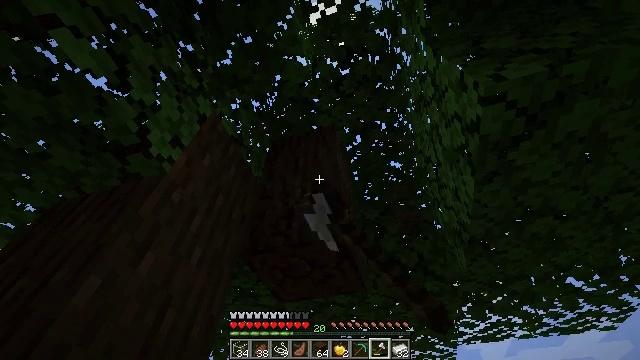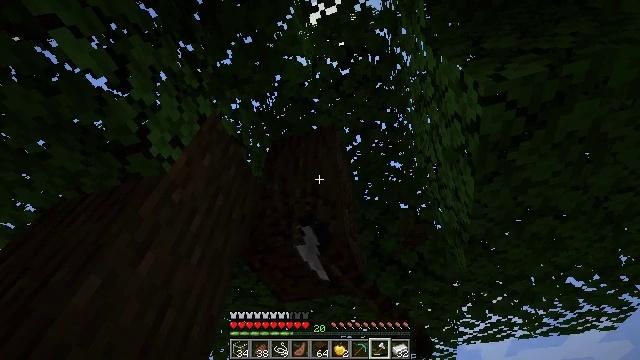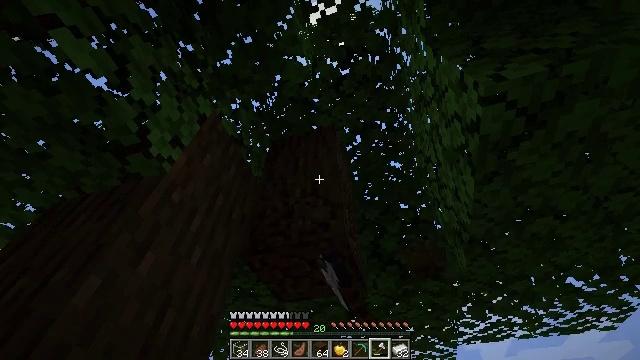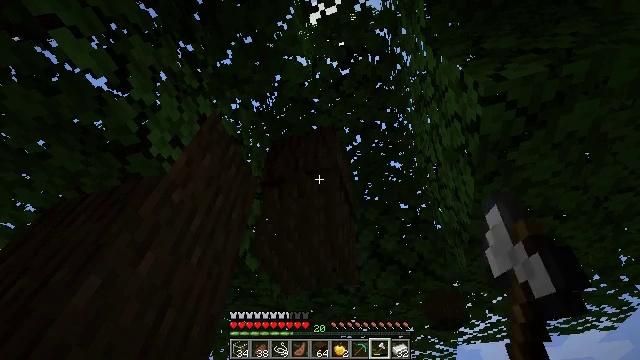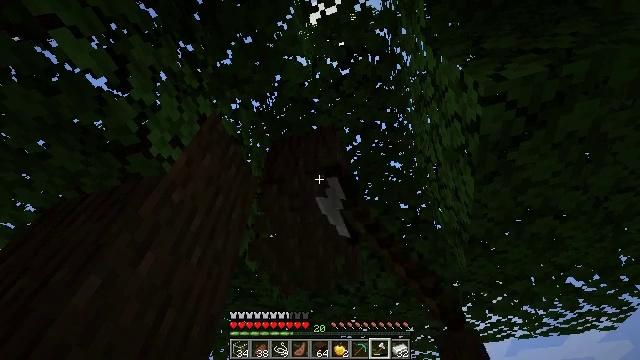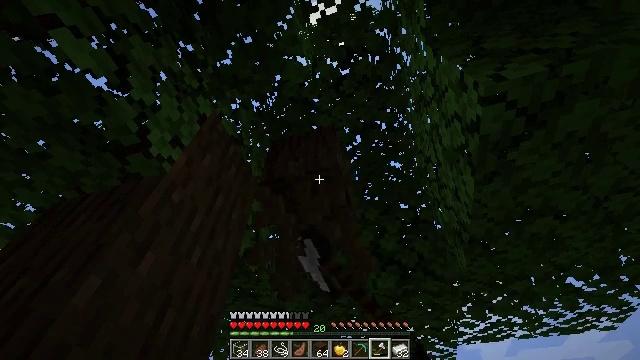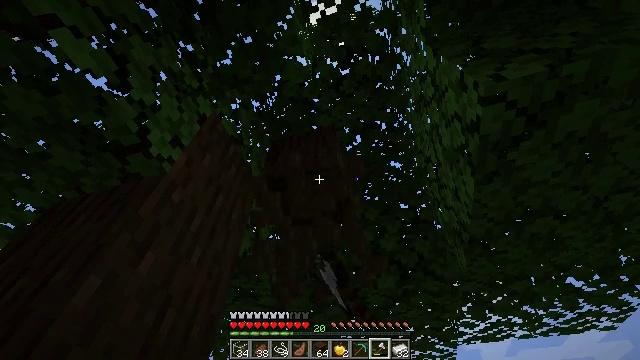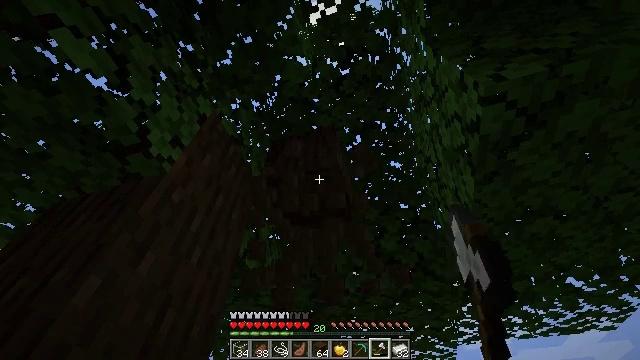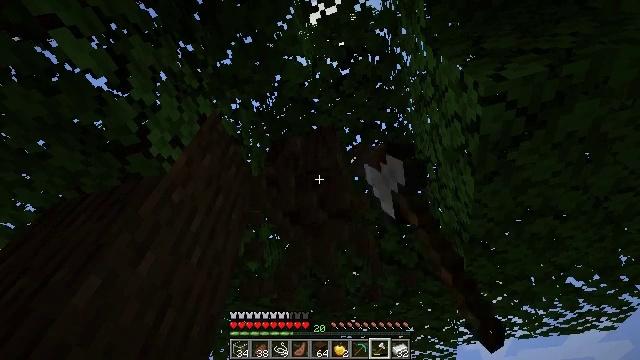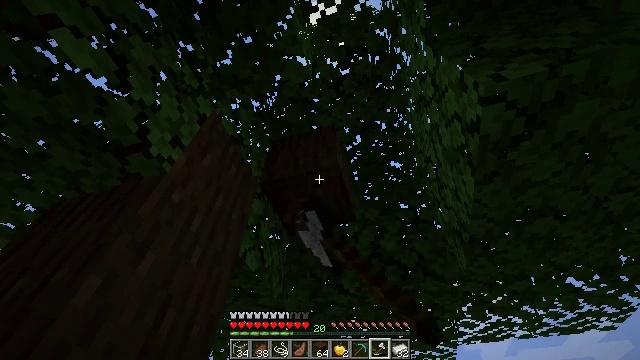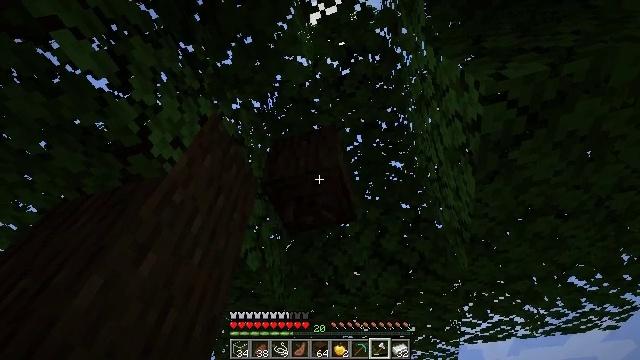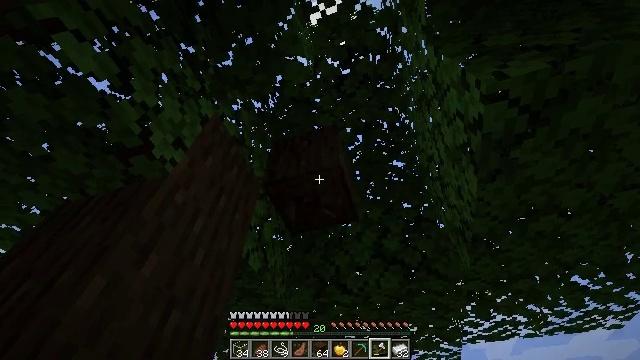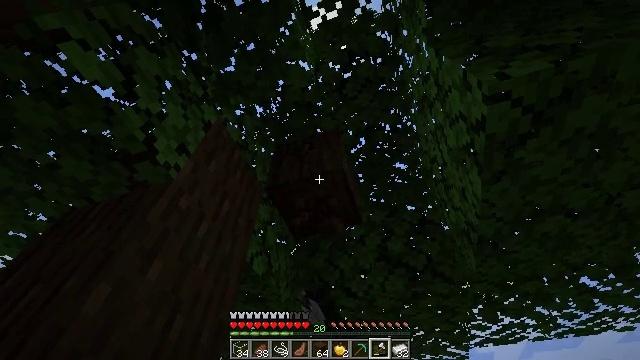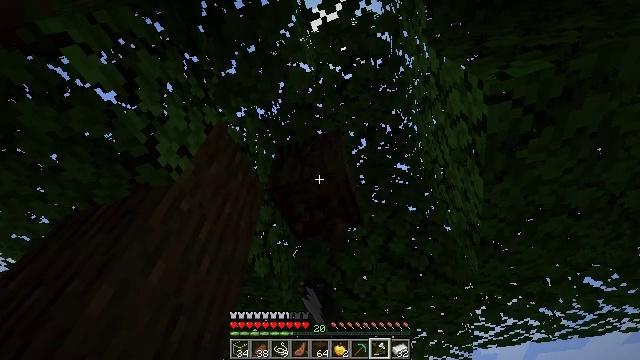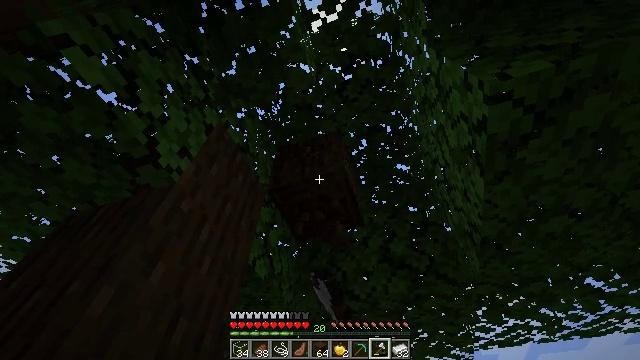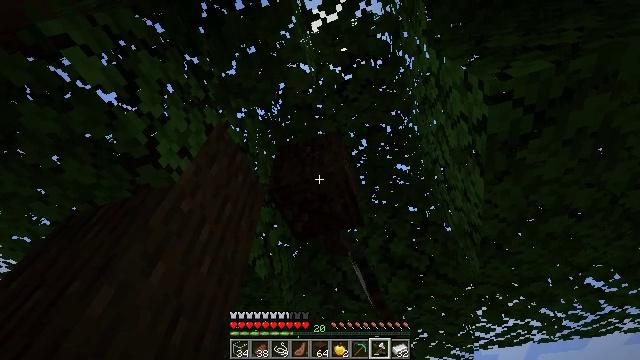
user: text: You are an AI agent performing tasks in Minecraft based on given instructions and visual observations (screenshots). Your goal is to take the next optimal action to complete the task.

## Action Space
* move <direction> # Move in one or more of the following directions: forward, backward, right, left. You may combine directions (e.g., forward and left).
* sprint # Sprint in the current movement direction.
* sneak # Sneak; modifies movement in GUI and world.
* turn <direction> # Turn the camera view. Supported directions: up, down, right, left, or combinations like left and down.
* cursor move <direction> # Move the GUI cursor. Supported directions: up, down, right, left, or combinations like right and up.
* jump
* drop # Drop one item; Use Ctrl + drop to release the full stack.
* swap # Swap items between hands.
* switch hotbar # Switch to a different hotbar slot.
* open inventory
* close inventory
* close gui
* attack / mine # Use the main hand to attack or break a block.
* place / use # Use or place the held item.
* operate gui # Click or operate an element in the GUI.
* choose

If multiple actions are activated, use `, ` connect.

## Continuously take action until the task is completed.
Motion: motion action
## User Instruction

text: Collect dark oak log for building.
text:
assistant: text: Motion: attack / mine
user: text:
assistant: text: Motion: attack / mine
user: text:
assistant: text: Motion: attack / mine
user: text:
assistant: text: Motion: attack / mine
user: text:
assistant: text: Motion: attack / mine
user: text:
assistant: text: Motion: attack / mine
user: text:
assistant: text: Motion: attack / mine
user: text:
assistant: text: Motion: attack / mine
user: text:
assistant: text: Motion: attack / mine
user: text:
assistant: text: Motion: attack / mine
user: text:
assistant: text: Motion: attack / mine
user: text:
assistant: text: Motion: turn left, attack / mine
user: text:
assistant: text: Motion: attack / mine
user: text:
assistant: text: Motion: attack / mine
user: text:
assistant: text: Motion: attack / mine
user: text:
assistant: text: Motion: attack / mine
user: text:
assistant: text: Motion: attack / mine
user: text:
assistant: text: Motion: attack / mine
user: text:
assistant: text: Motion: attack / mine
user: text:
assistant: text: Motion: attack / mine
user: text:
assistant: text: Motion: attack / mine
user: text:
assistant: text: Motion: attack / mine
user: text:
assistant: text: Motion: attack / mine
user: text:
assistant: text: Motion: attack / mine
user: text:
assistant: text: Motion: turn left and down, attack / mine
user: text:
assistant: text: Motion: turn left and down, attack / mine
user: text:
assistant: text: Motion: turn left, attack / mine
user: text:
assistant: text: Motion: attack / mine
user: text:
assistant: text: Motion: attack / mine
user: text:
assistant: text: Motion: attack / mine